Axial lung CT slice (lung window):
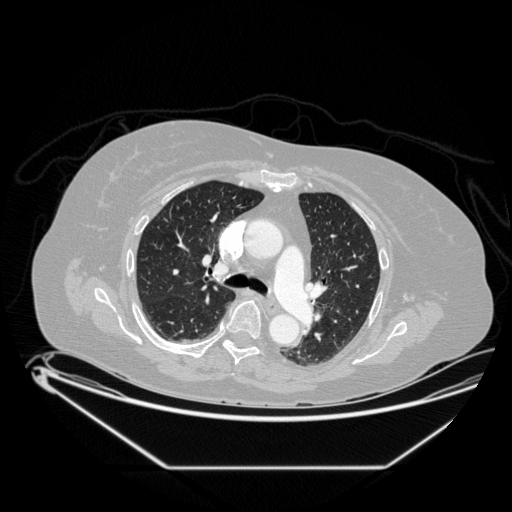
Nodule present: no